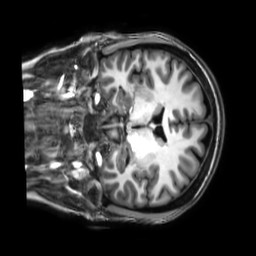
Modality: T1w
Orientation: coronal